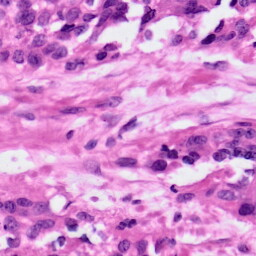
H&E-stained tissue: Ovarian